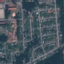
Land use / land cover: Residential